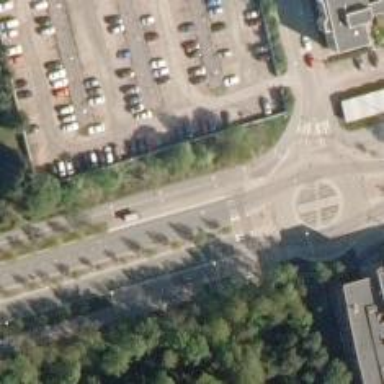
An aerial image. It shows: Road with "give way" sign.